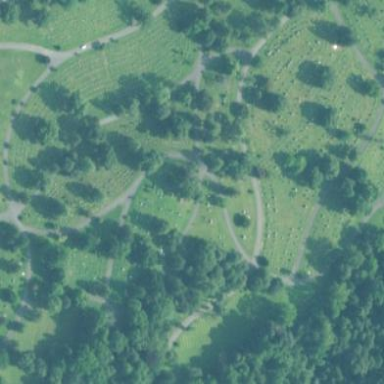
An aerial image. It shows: Cemetery.